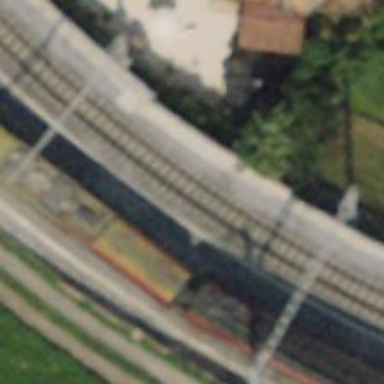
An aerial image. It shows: Narrow-gauge railway track with one electrified contact line.